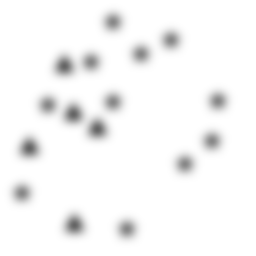
Squares: 0
Triangles: 5
Stars: 11
Total shapes: 16